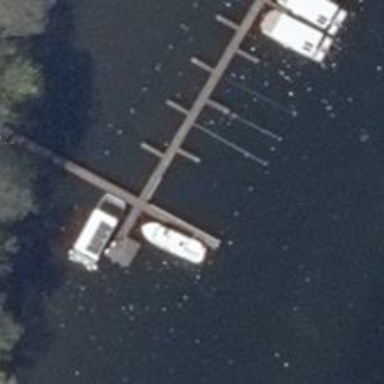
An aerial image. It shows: Man-made pier.